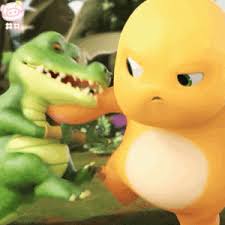
Label: nailong